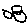
Label: bird